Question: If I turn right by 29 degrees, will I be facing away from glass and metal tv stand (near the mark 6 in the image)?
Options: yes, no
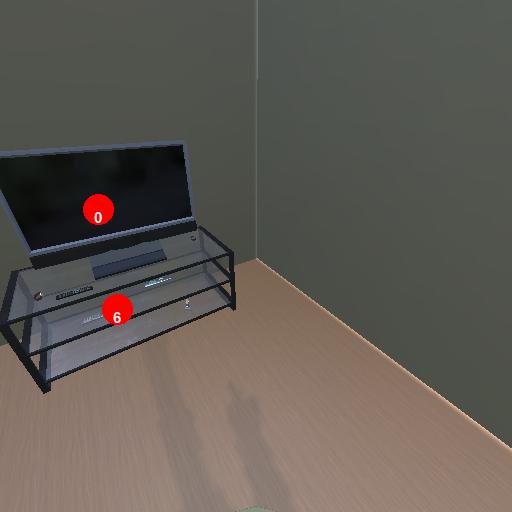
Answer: yes